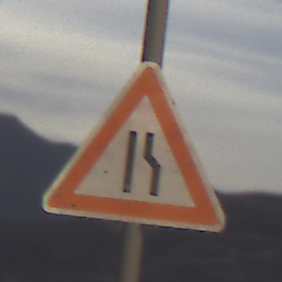
Verkehrszeichen: EinseitigVerengteFahrbahnRechts
Umgebung: Outdoor, Nature
Tageszeit: MorningAfternoon
Wetter: PartlyCloudy
Licht: Natural
Jahreszeit: NotSpecified
Kontrast: HighContrast